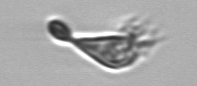
Label: Paratontonia_gracillima